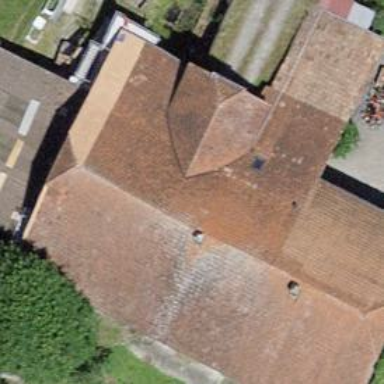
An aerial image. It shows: Rural barn.